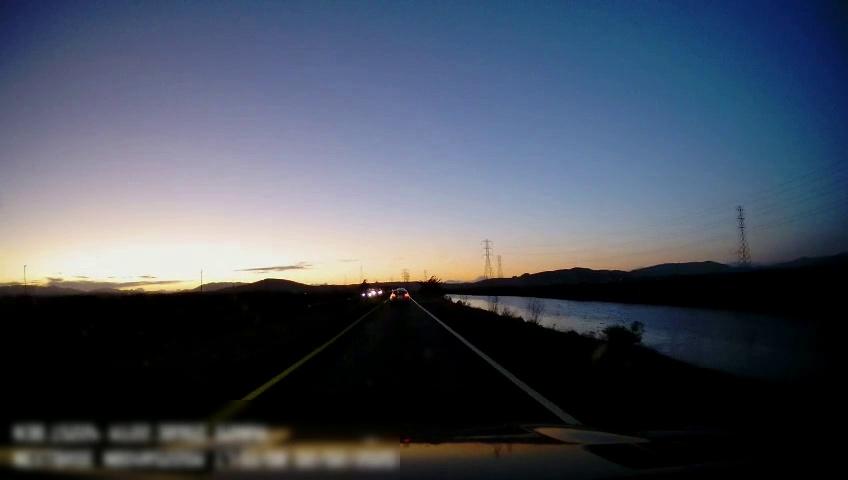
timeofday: Dusk/Dawn/Twilight
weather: Sunny
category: Drivable Space
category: Vehicles | Car
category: Lanes | Current Lane
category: Lanes | Current Lane